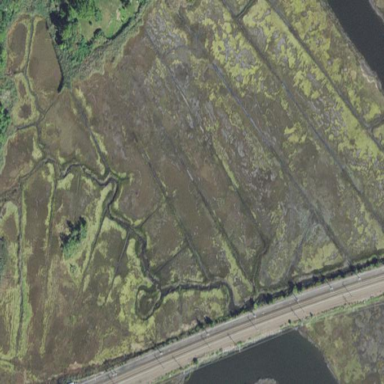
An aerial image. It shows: Tidal saltmarsh wetland within nature reserve.